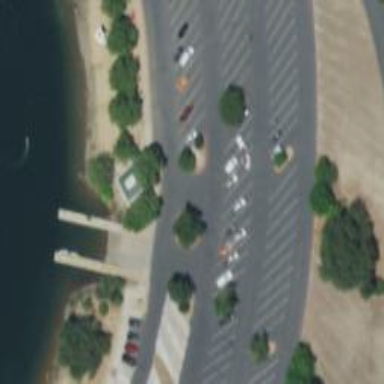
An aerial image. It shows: Driveway with asphalt surface designed for service vehicles. Adjacent to it is slipway for leisure land activities.